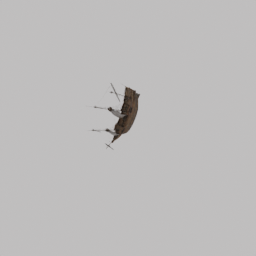
Label: mechanical